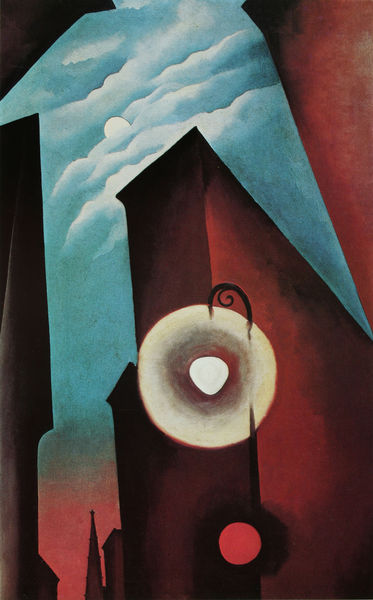
Titel: New York with Moon
Künstler: Georgia O'Keeffe
Institution: Privatsammlung
Schlagwörter: blau, himmel, wolken, kirchturm, stadt, abend, lampe, laterne, licht, nacht, strasse, weiss, gebäude, haus, rot, kirche, kreis, fassade, perspektive, uhr, mond, hauswand, vereinfacht, lamoe, häuset